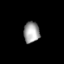
Tissue: lung
Cell type: Others
Senescence score: 0.1595
Nuclear area (px): 324
Mean DAPI intensity: 162.5